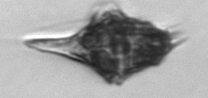
Label: Amylax